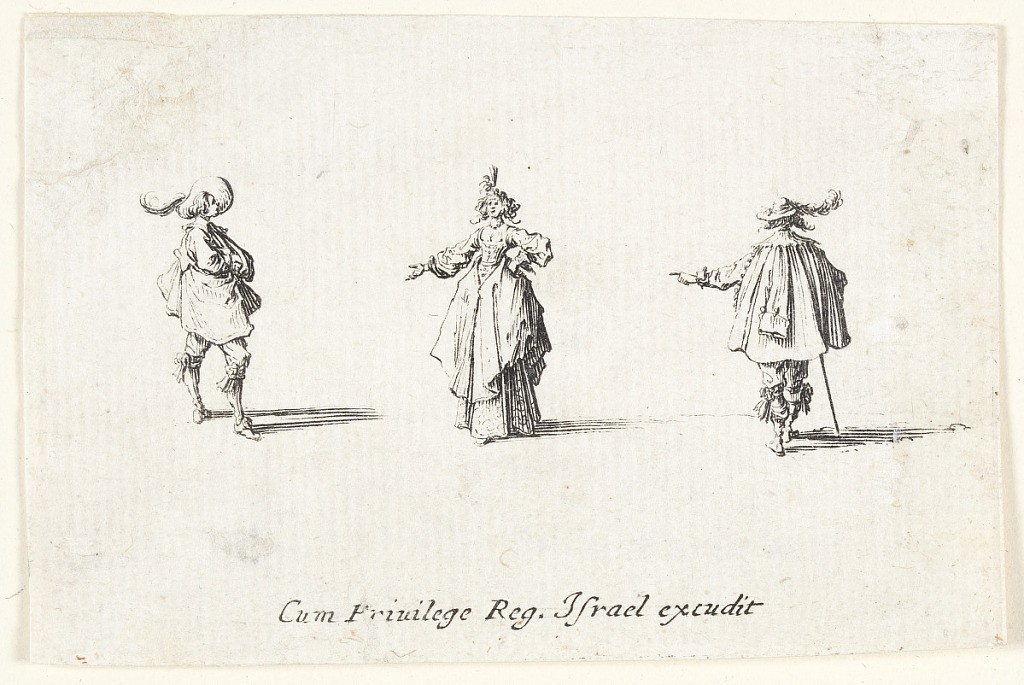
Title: Print
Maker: Jacques Callot, French, 1592–1635
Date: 1633–1634
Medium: etching on paper
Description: Horizontal rectangle. At left, a cavalier faces right, one foot before him. In the center, a woman, left hand on hip, gestures to the left with her right. At right, a cavalier, seen from the back, gestures to the left. From Les Fantasies (series of 14).